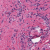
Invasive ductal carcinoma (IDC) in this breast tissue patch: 0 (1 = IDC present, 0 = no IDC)